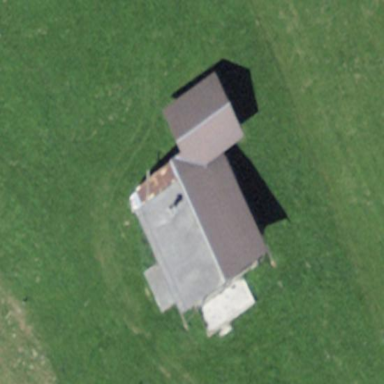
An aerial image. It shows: Rural barn.